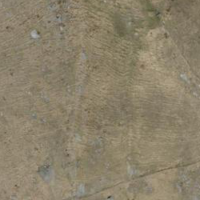
EUNIS habitat code: 23
Species observed at this site:
Lysandra coridon
Aphantopus hyperantus
Colias hyale
Psophus stridulus
Melanargia galathea
Oedipoda caerulescens
Minois dryas
Parnassius apollo